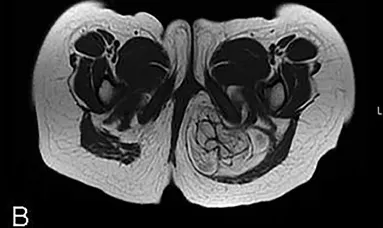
Magnetic resonance imaging showed a multilobulated epifascial lesion measuring 8 x 6 cm in the context of the gluteal muscle that deepened in the pelvis (
A
-
C.
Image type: radiology (mri)